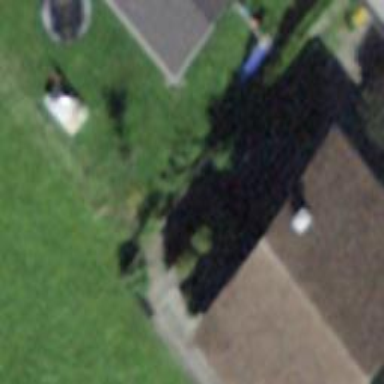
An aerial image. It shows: Simple house.